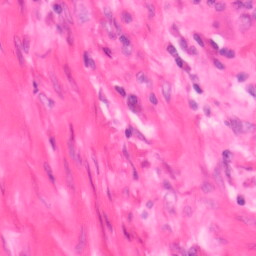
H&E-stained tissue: Colon